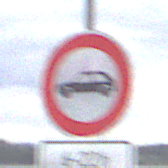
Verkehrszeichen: VerbotPersonenkraftwagen
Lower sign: ZeitangabenMitBeschraenkungAufWochentage4
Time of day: Midday
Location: Outdoor (Suburban)
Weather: Overcast
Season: NotSpecified
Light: Natural